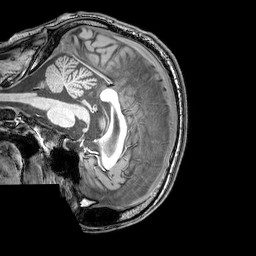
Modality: T1w
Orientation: sagittal
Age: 26
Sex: male
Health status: healthy
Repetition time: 0.081 s
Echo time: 0.037 s